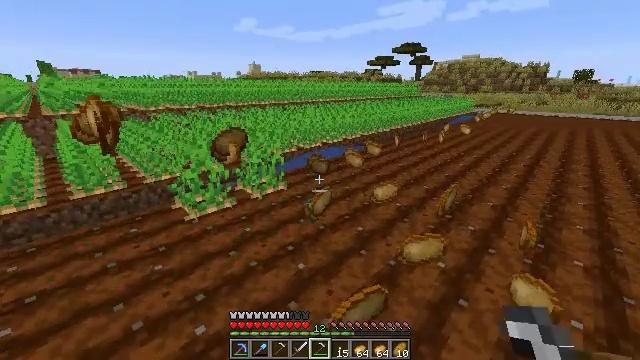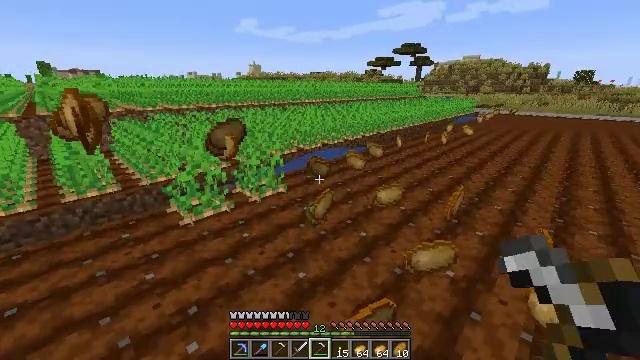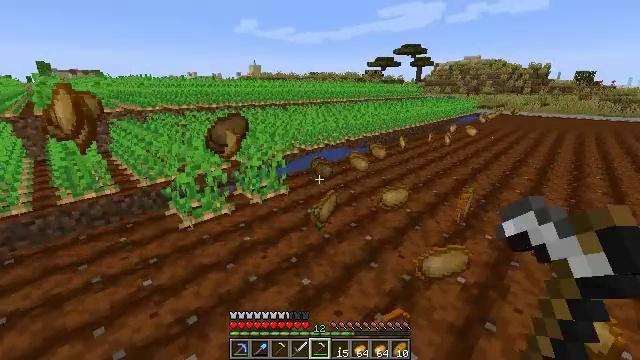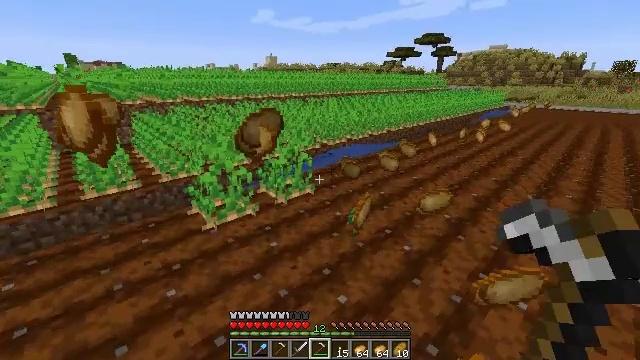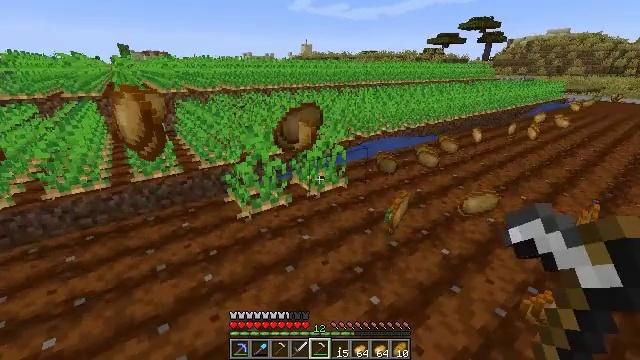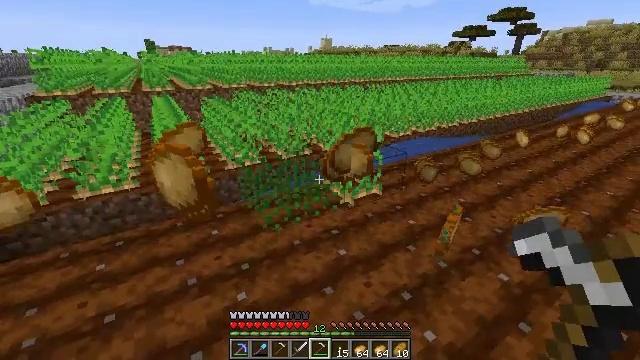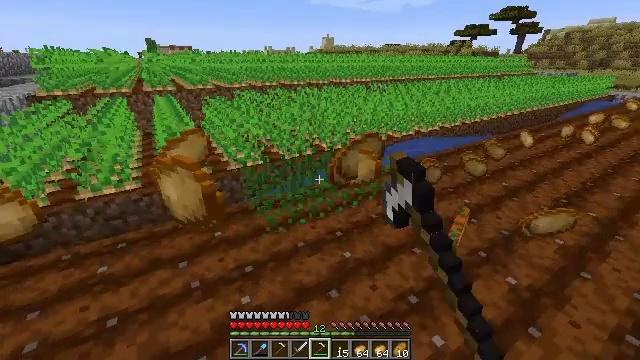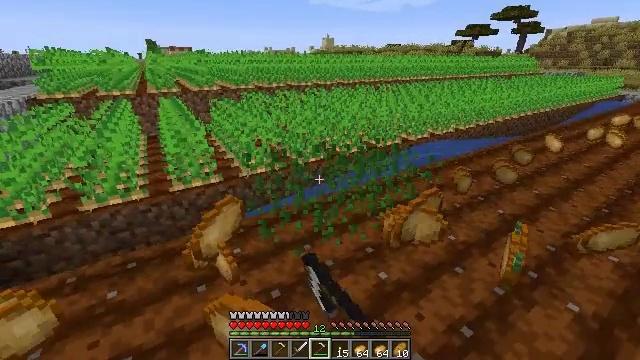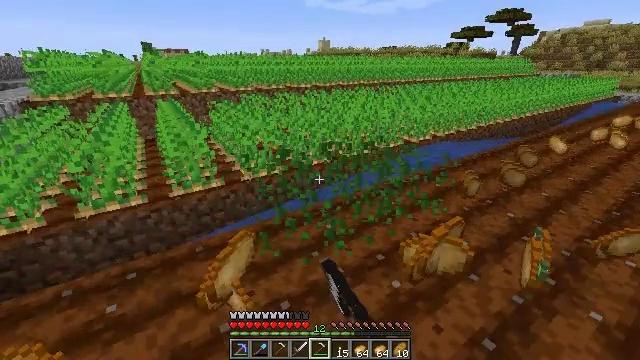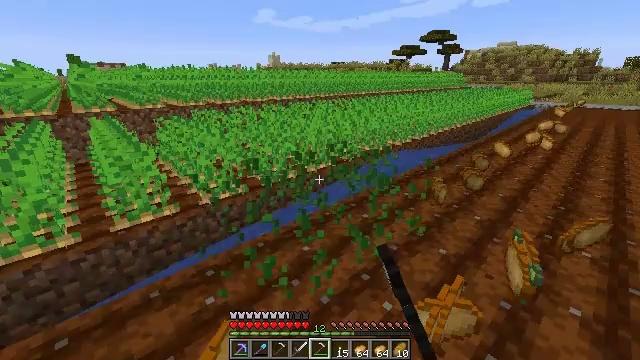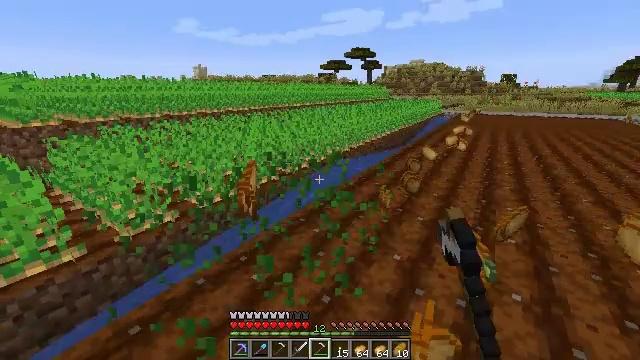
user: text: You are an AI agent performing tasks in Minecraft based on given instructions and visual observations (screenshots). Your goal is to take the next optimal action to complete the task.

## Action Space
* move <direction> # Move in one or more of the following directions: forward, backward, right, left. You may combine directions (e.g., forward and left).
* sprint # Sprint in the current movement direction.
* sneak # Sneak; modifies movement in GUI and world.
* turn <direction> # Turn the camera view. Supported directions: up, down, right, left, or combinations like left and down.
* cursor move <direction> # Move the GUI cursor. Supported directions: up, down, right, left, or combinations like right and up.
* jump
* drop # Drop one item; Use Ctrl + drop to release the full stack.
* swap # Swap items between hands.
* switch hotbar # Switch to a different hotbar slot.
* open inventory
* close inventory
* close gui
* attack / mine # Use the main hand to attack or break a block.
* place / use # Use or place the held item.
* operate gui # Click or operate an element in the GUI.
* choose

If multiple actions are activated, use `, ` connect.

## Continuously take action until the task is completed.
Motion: motion action
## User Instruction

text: Dig up potatoes from the soil.
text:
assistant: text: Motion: move forward and move left
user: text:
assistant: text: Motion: move forward and move left
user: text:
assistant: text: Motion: move forward and move left, turn left and down
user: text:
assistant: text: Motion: move forward and move left, turn left and down
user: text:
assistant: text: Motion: move forward and move left, turn left, attack / mine
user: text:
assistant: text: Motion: move forward and move left, attack / mine
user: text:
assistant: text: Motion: move forward and move left, attack / mine
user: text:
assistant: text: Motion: move forward and move left, attack / mine
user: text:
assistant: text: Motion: move forward, turn right and up, attack / mine
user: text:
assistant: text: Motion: move forward, turn right and up, attack / mine
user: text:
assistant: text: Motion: attack / mine